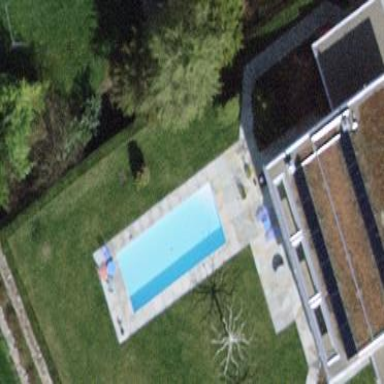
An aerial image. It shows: Swimming pool located in leisure land.